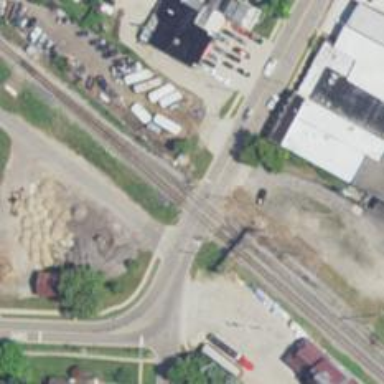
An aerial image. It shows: Railway crossing.